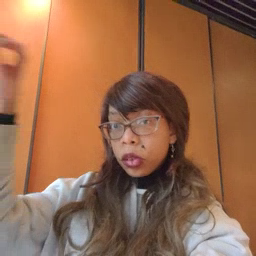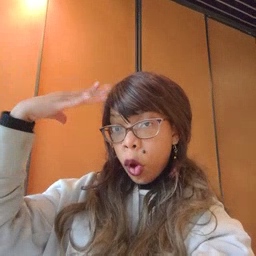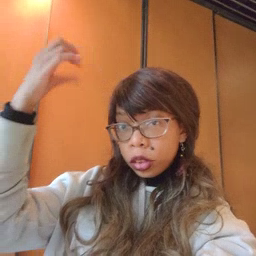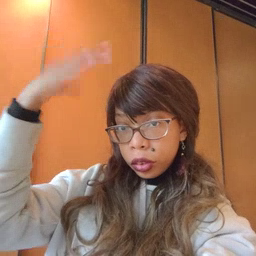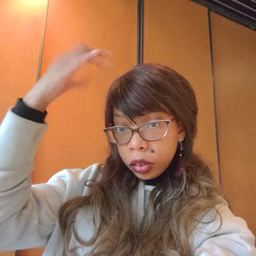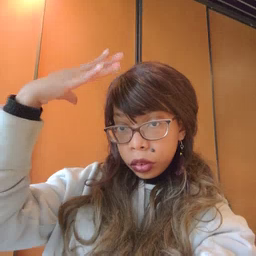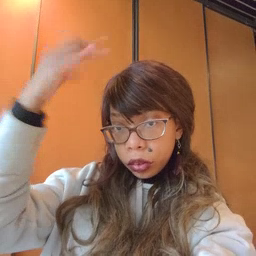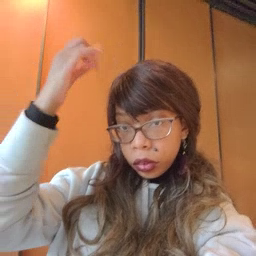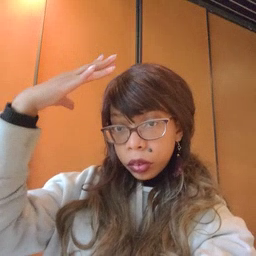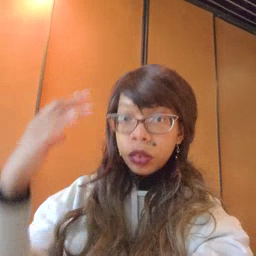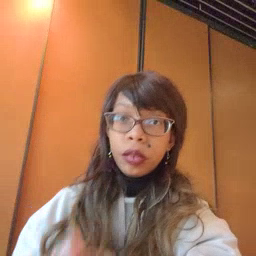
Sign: shower